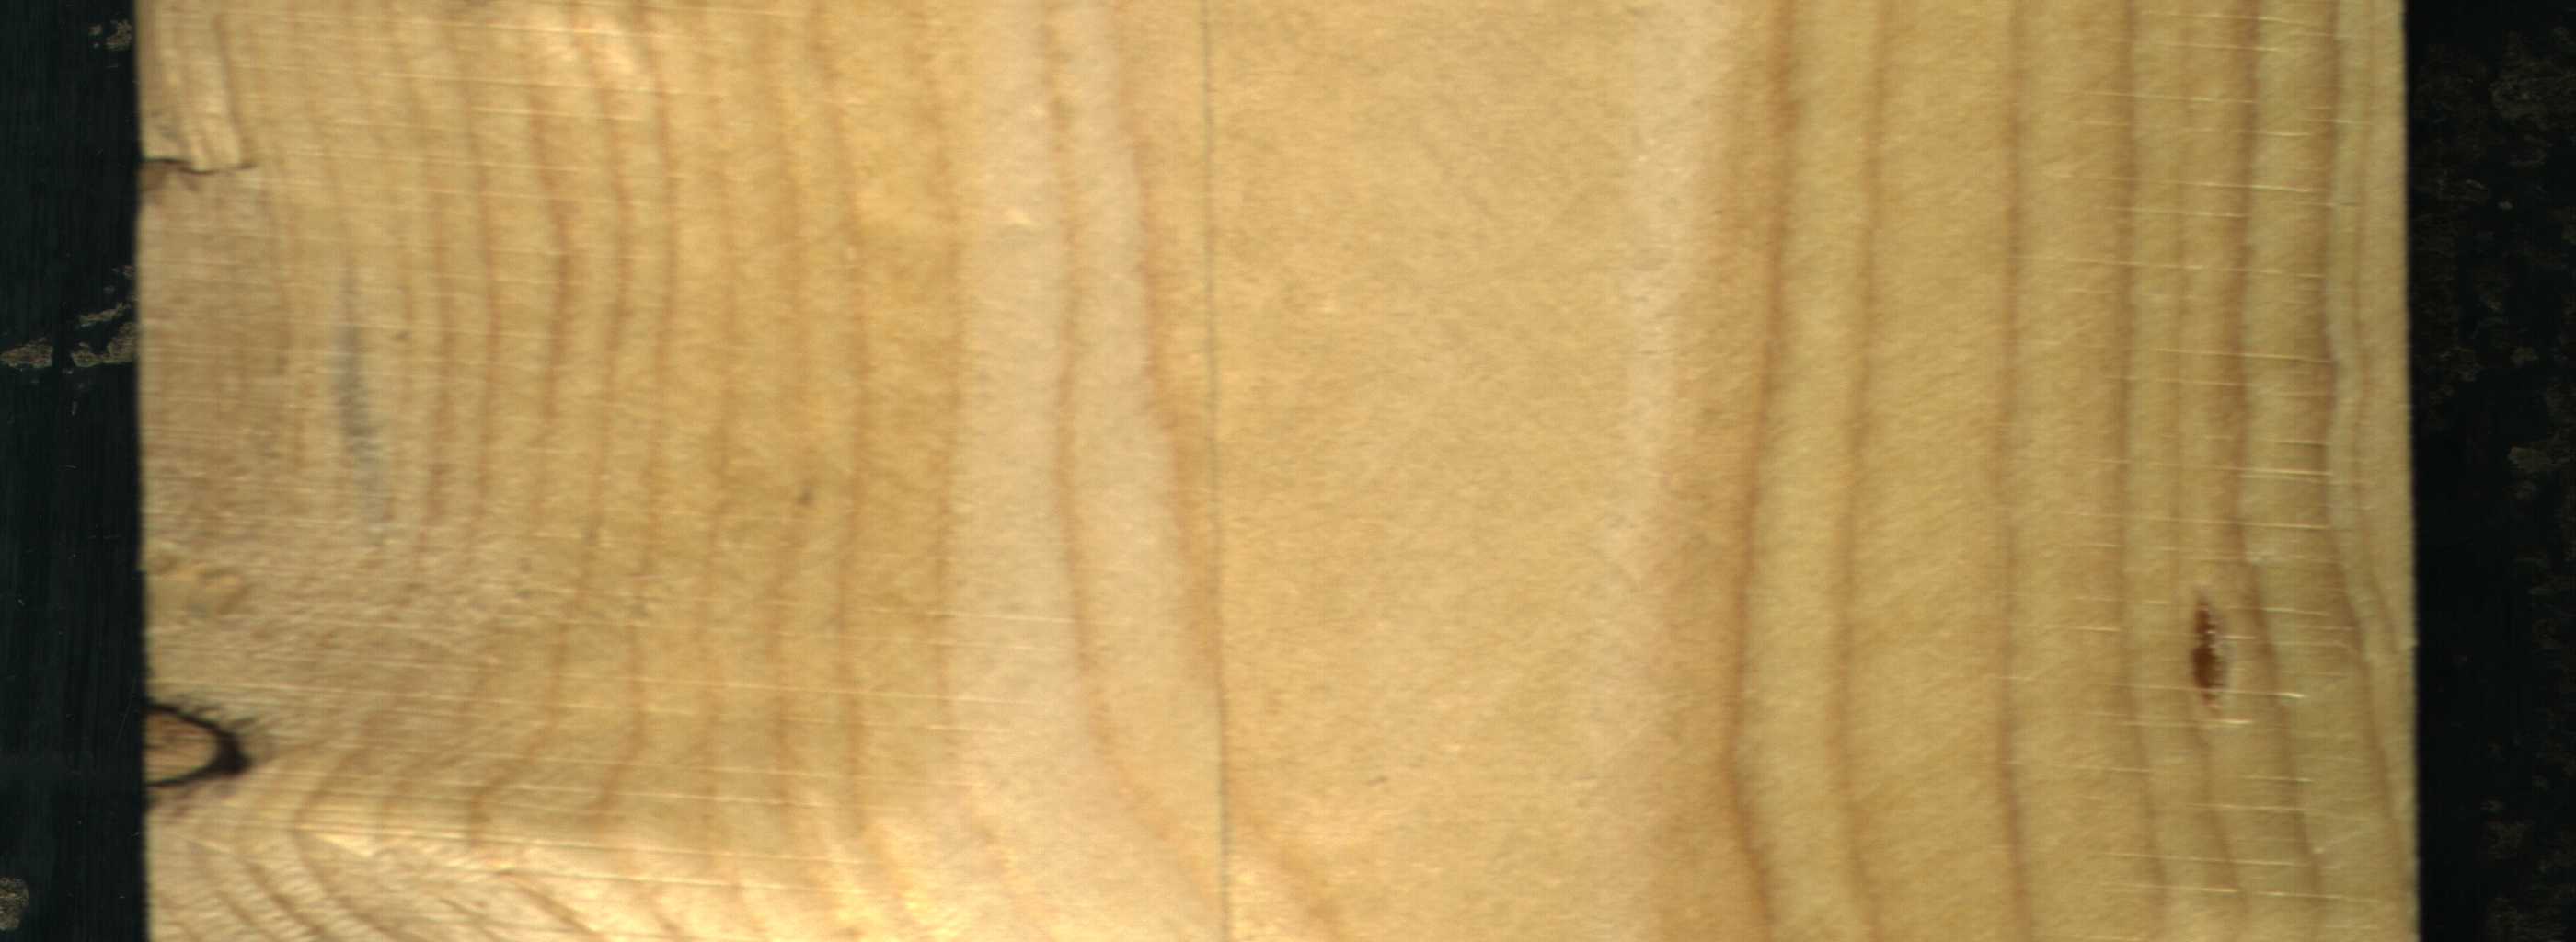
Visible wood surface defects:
resin
Dead_Knot